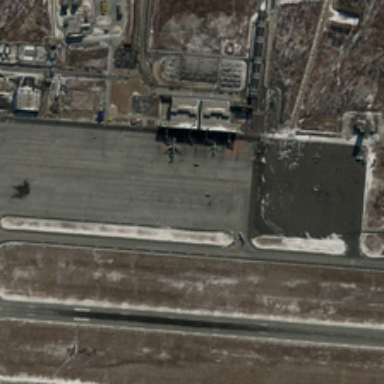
Several planes are in an airport near some bareland .